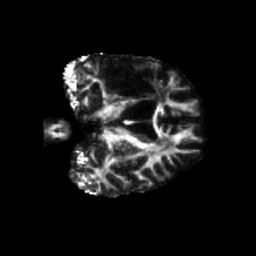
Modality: FA
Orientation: coronal
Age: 54
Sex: male
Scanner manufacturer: siemens
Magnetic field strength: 3 T
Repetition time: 5.25 s
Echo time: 0.08 s